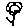
Label: flower